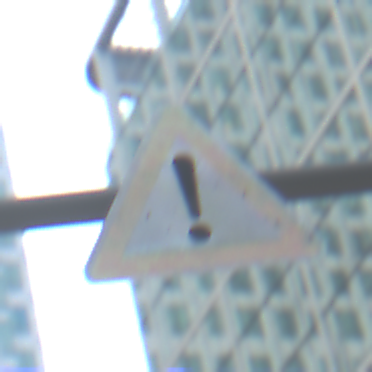
Verkehrszeichen: Gefahrenstelle
Umgebung: Outdoor, Urban
Tageszeit: MorningAfternoon
Wetter: PartlyCloudy
Licht: Natural
Jahreszeit: NotSpecified
Kontrast: LowContrast